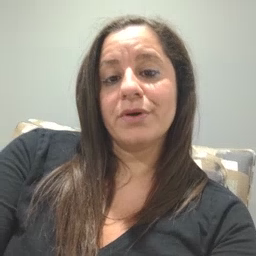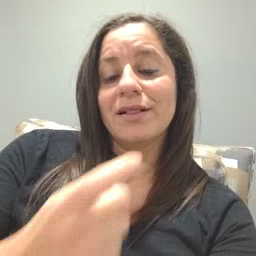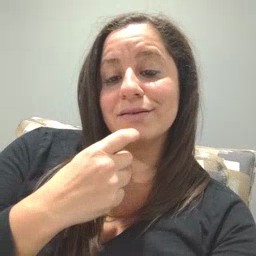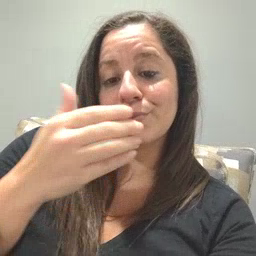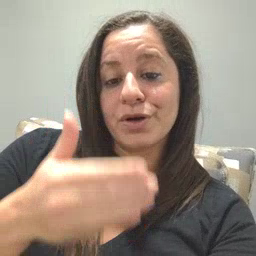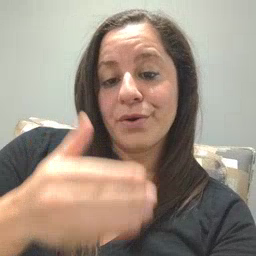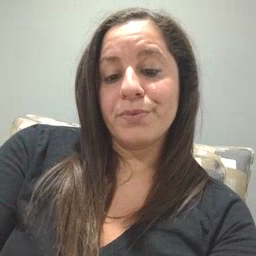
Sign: glasswindow